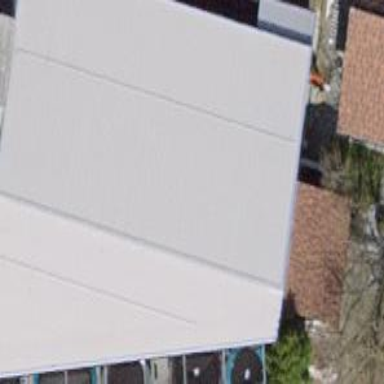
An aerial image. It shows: View of roof of building.